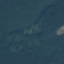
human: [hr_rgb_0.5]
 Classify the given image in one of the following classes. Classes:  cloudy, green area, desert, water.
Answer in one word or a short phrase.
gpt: green area